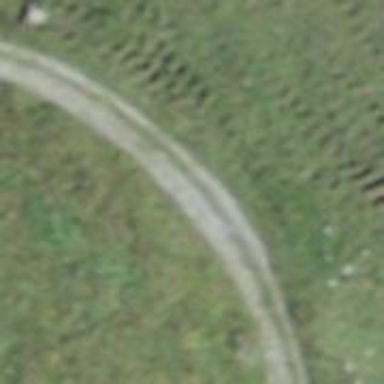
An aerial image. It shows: Track with grade2 tracktype.